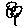
Label: flower